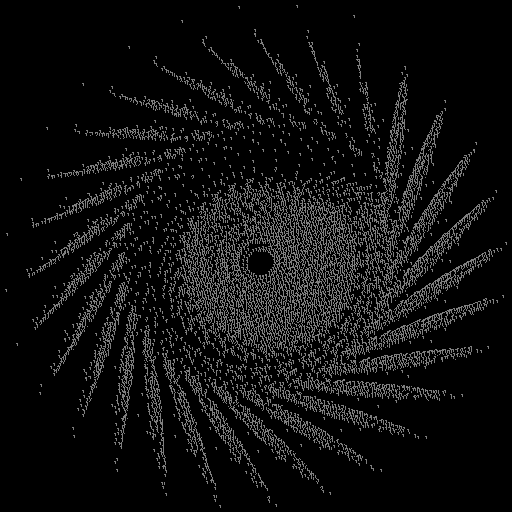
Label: fleabane